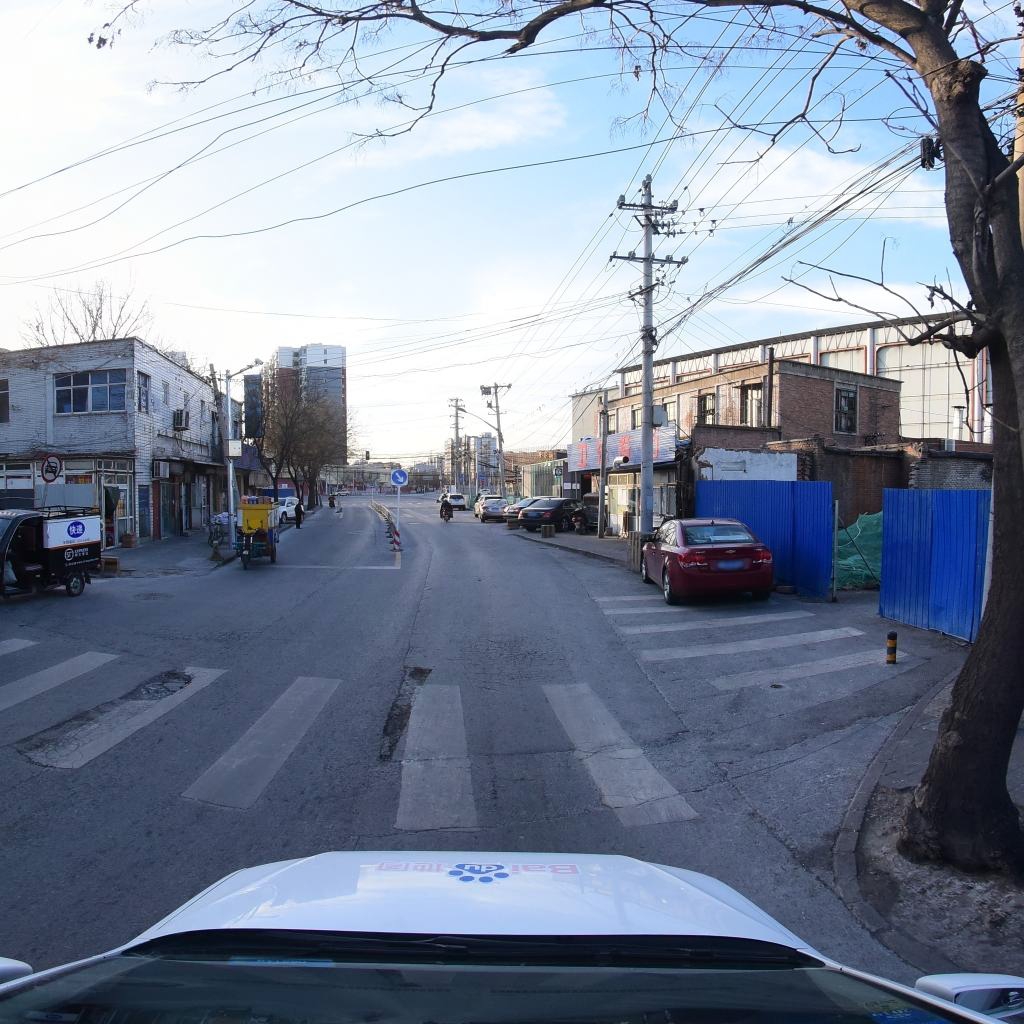
Region: Fengtai
Road damage annotations: longitudinal crack, alligator crack, longitudinal crack, transverse crack, manhole cover, alligator crack, pothole, transverse crack, longitudinal crack